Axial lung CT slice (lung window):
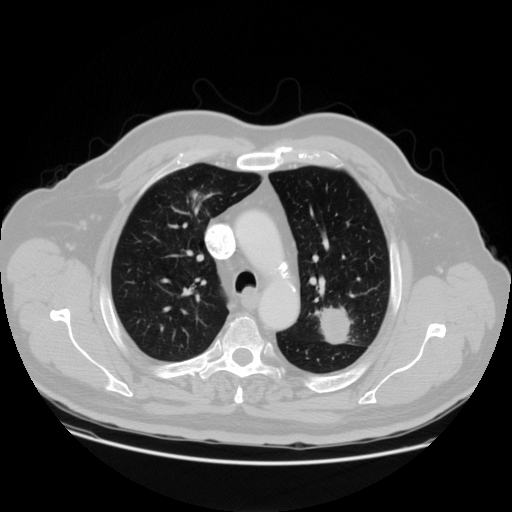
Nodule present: yes
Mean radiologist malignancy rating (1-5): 4.75